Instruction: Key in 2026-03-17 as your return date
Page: home
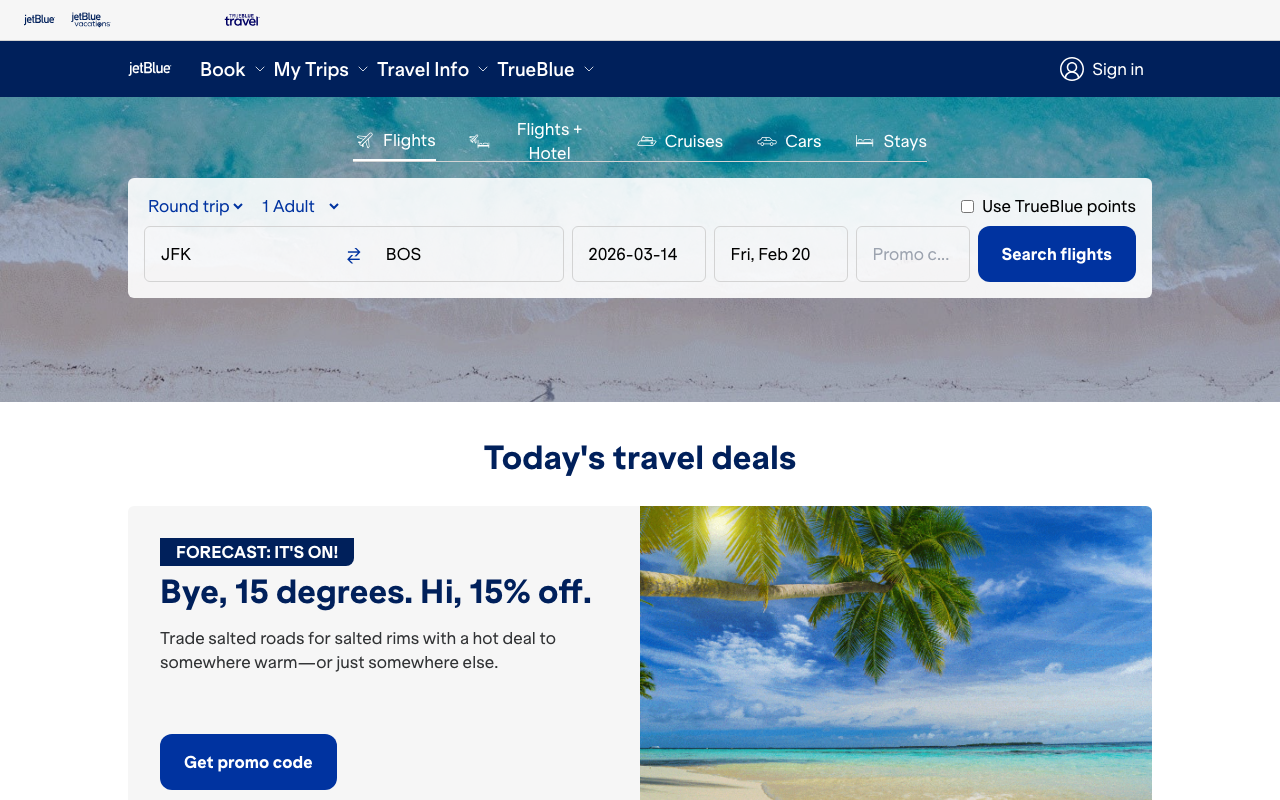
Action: type